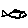
Label: fish